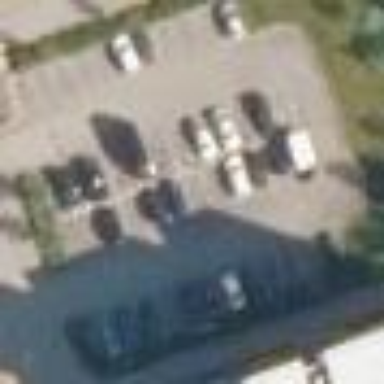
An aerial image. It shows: Paved parking area.